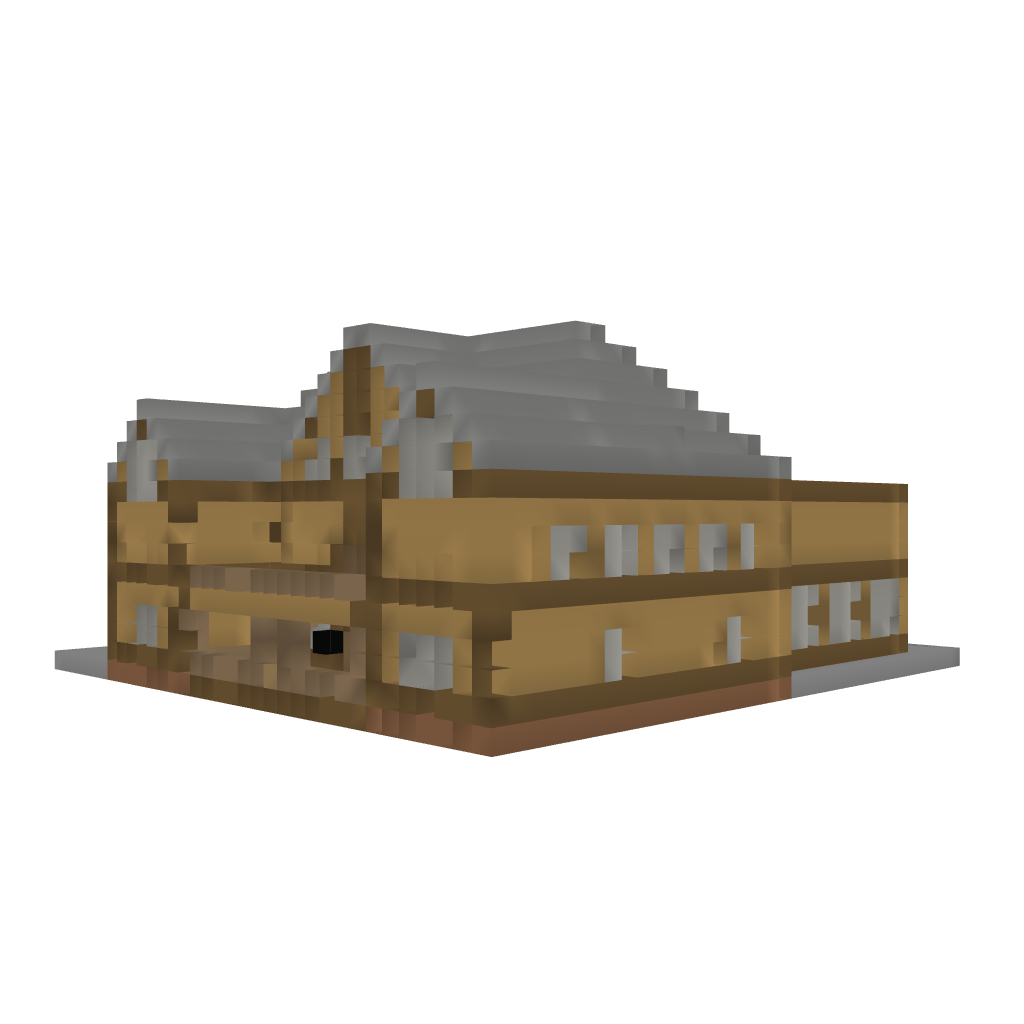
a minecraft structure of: Modern Mansion